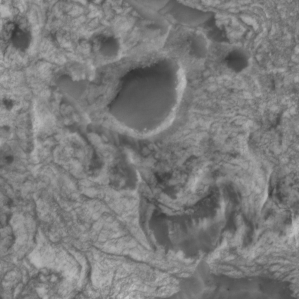
Label: non_frost